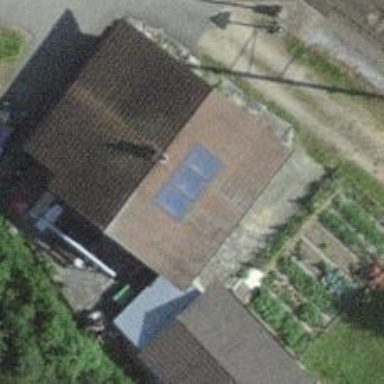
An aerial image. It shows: Solar power generator using solar photovoltaic panels with solar thermal method.